Question: I have a layout that is displayed in an activity. When i run it on the clique it takes up the whole screen but when i run it on the droid 3 there is a black bar at the bottom and sides. How do i make it so it takes up the whole screen? I thought android was suppose to do that for you?
update:
I am just setting the contentView of the Activity like this:
'''
activity.setContentView(R.layout.home);
'''
Heres the XML:
'''
<?xml version="1.0" encoding="utf-8"?>
<RelativeLayout
xmlns:android="http://schemas.android.com/apk/res/android"
android:id="@+id/home_screen_lay"
android:layout_width="match_parent"
android:layout_height="match_parent"
android:background="@drawable/home_screen">
</RelativeLayout>
'''
Heres my manifest:
'''
<?xml version="1.0" encoding="utf-8"?>
<manifest xmlns:android="http://schemas.android.com/apk/res/android"
package="com.myapp"
android:versionCode="1"
android:versionName="1.0">
<uses-permission android:name="android.permission.INTERNET"></uses-permission>
<application android:icon="@drawable/icon" android:label="@string/app_name">
<activity android:name=".Viewer"
android:label="@string/app_name"
android:configChanges="orientation|keyboard|keyboardHidden"
android:screenOrientation="landscape">
<intent-filter>
<action android:name="android.intent.action.MAIN" />
<category android:name="android.intent.category.LAUNCHER" />
</intent-filter>
</activity>
</application>
</manifest>
'''
Heres a picture:

you can see where it won't resize.
if anyone needs anymore info i can update again.
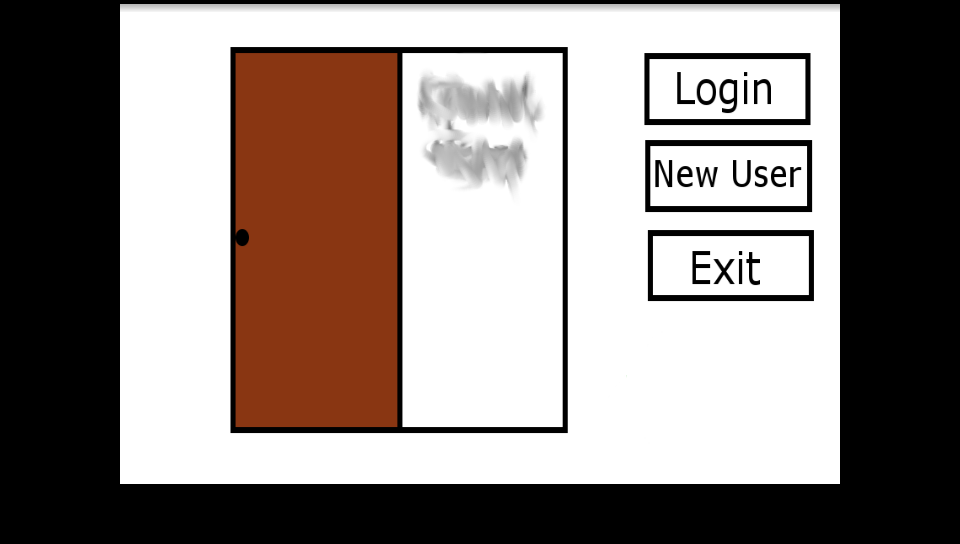
Answer: I had a problem like this once. It was because the min or target sdk wasn't set to at least level 3 in the AndroidManifest.
Something like this: '<uses-sdk android:targetSdkVersion="7" />'
I'm guessing level 1 doesn't handle higher pixel screens.